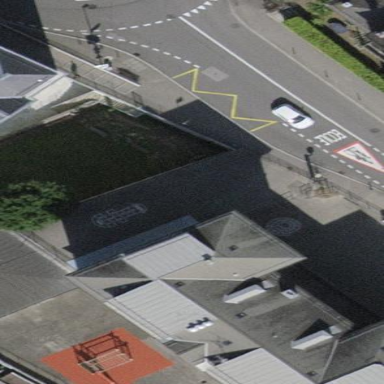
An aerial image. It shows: School building.